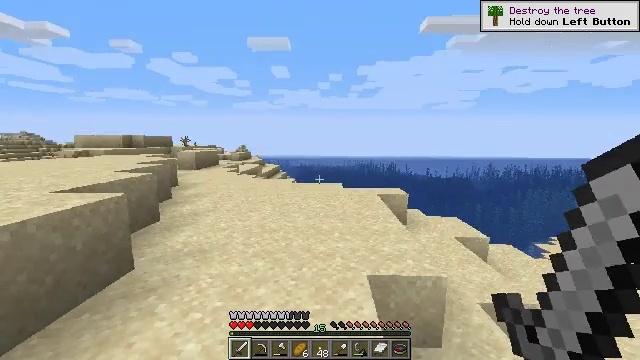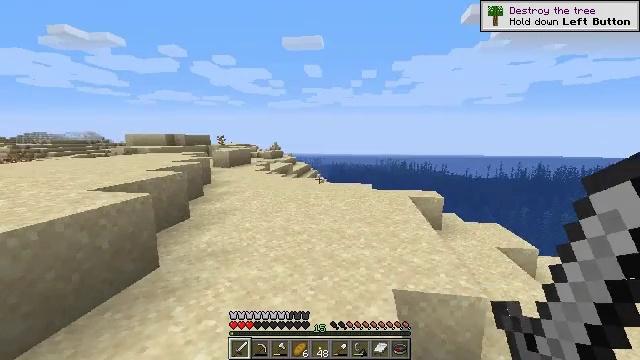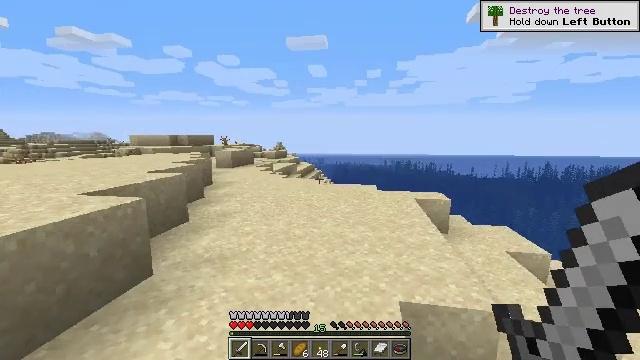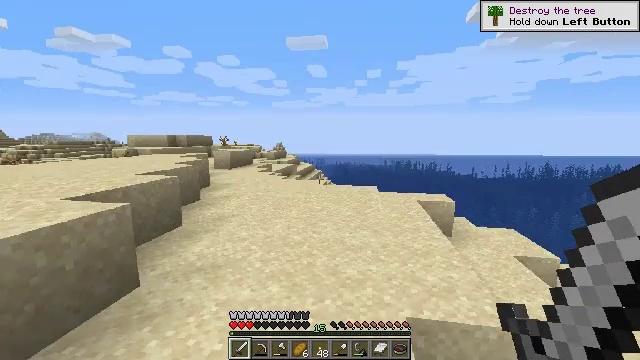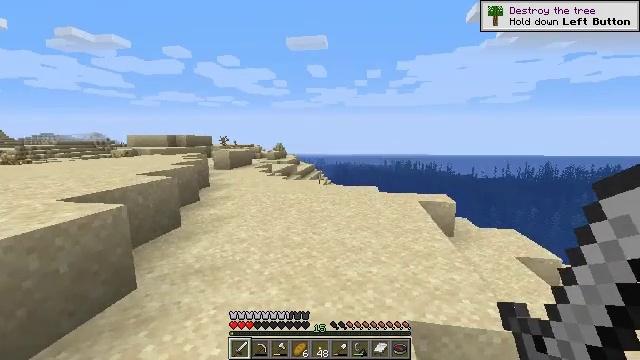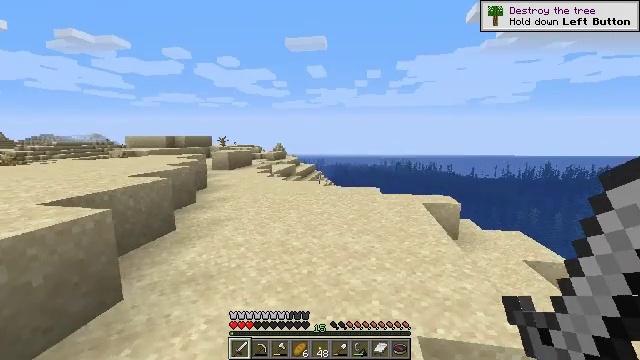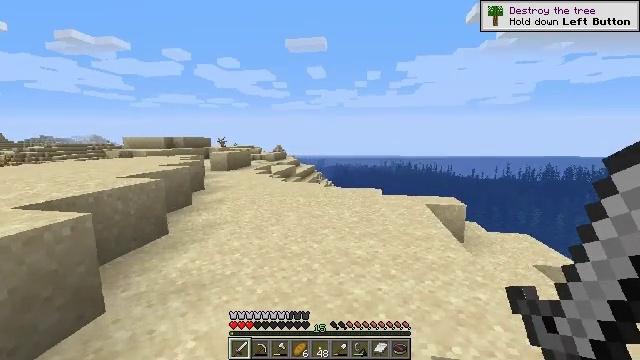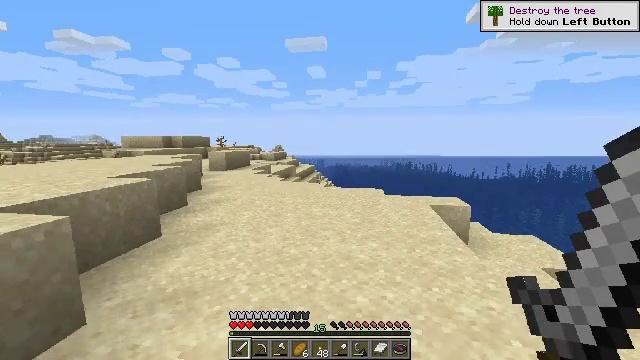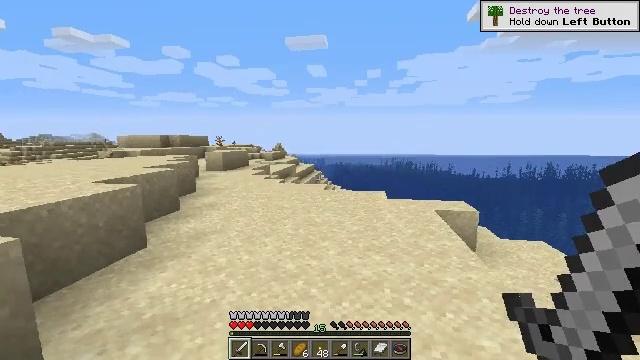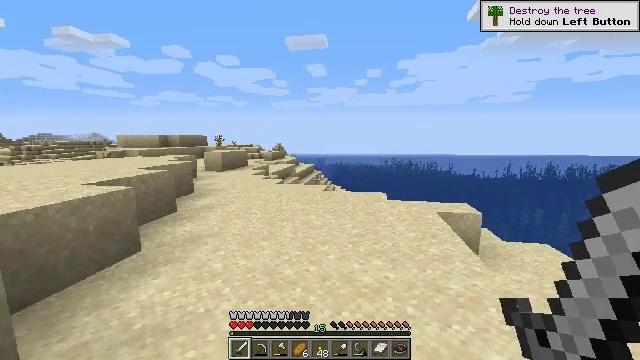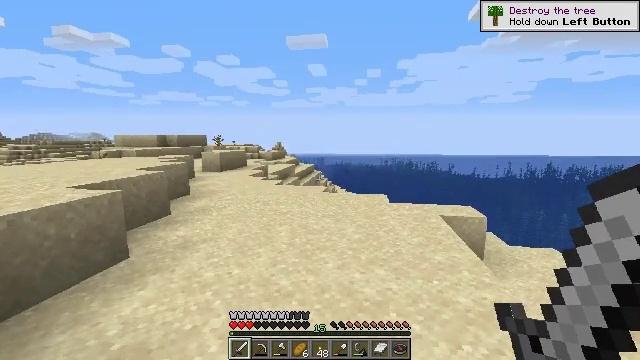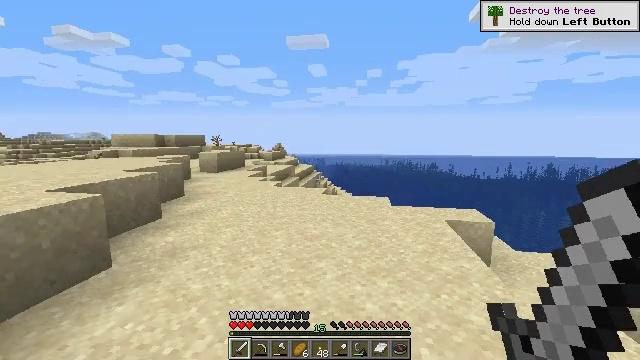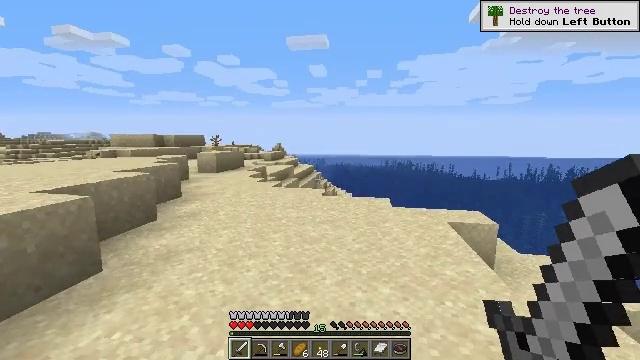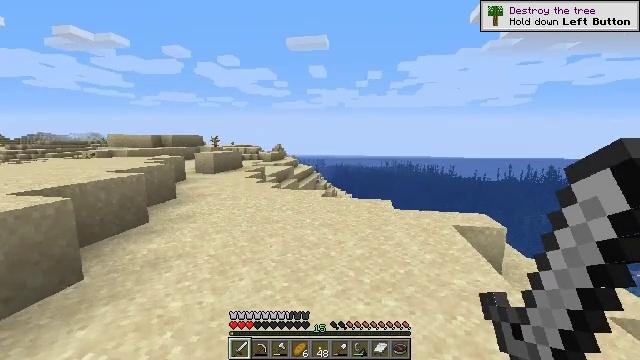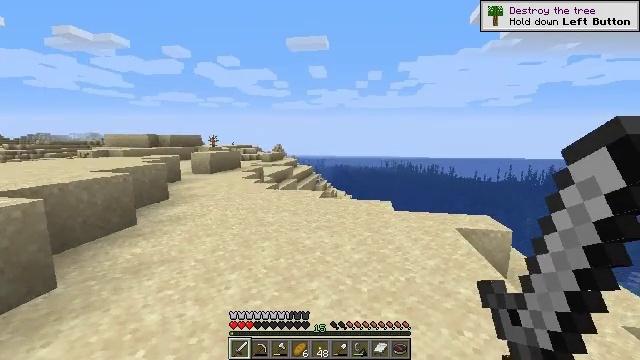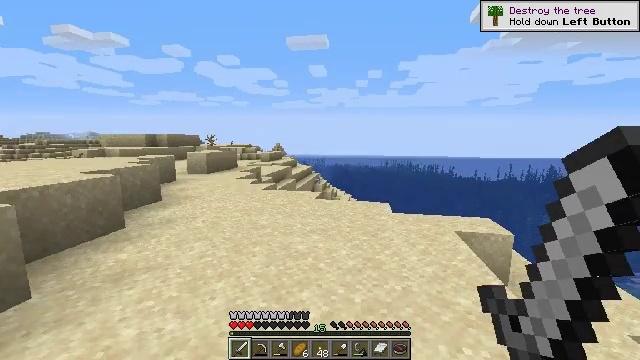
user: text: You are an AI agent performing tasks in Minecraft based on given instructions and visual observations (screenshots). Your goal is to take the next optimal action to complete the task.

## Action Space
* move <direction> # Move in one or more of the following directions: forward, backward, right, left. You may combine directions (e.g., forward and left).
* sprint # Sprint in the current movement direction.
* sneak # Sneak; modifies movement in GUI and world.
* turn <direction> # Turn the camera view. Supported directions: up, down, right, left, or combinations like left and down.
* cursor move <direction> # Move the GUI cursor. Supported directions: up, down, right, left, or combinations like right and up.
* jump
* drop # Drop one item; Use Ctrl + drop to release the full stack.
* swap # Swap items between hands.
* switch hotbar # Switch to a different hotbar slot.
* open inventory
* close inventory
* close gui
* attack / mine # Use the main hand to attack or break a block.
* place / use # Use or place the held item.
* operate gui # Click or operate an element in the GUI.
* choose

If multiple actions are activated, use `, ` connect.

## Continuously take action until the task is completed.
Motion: motion action
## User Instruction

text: Remove a cod from the inventory.
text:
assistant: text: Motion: move forward, turn left
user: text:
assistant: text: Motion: move forward
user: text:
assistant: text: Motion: move forward
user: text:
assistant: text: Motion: move forward
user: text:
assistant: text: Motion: move forward
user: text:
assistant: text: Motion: move forward
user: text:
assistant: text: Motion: move forward
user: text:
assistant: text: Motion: move forward
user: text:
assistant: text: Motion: move forward
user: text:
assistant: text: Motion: move forward
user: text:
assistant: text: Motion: move forward
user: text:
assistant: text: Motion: move forward
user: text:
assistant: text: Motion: move forward
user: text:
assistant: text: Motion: move forward and move right
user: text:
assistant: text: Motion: move forward and move right
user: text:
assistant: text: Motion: move forward and move right
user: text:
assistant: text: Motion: move forward and move right
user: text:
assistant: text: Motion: move forward and move right
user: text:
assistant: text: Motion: move forward and move right
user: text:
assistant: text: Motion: move forward and move right
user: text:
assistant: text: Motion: move forward and move right
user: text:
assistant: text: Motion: move forward and move right
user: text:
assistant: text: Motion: move forward and move right
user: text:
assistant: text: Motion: move forward and move right
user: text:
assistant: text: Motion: move forward and move right
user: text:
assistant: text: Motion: move forward and move right
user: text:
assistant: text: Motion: move forward and move right
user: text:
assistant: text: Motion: move forward and move right
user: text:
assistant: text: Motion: move forward
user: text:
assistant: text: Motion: move forward